Question: I am currently developing a small Android app in Xamarin, using C#.
The following shows up when I run it on my emulator:

This line of code is called when the first tab is selected, which is by default, meaning that this error occurs as soon as I run the program. The XML snippet which seems to be causing the error is this, in one of my layout files:
'''
android:background="@color/done"
'''
This is in line 111 of Dialer.axml, the entirety of which is below. Here, I am trying to reference a <URL> for my button, so that the color changes depending on whether it is being touched or not. I know that this line causes the error, because removing it from the 'button' tag which it's in causes the program to run perfectly. Here is the code for 'done.xml', in my 'color' folder:
'''
<?xml version="1.0" encoding="utf-8"?>
<selector xmlns:android="http://schemas.android.com/apk/res/android">
<item android:state_focused="true" android:color="#ff2222ff"/>
<item android:state_pressed="true" android:state_enabled="false" android:color="#ff4444ff"/>
<item android:state_enabled="false" android:color="#ff000000"/>
<item android:color="#ff0000ff"/>
</selector>
'''
And here is the code for 'Dialer.axml':
'''
<?xml version="1.0" encoding="utf-8"?>
<TableLayout xmlns:android="http://schemas.android.com/apk/res/android"
android:minWidth="25px"
android:minHeight="25px"
android:layout_width="match_parent"
android:layout_height="match_parent"
android:id="@+id/tableLayout1"
android:background="#2ec0ff">
<TextView
android:layout_width="match_parent"
android:layout_height="wrap_content"
android:textSize="50sp"
android:layout_marginBottom="40sp"
android:id="@+id/number"
android:editable="false"
android:singleLine="true"
android:scrollHorizontally="true"
android:gravity="right"
android:textColor="#fff" />
<TableRow
android:id="@+id/tableRow1"
android:layout_weight="1">
<Button
android:text="1"
android:layout_column="0"
android:id="@+id/button1"
android:layout_weight="1"
android:layout_height="match_parent" />
<Button
android:text="2"
android:layout_column="1"
android:id="@+id/button2"
android:layout_weight="1"
android:layout_height="match_parent" />
<Button
android:text="3"
android:layout_column="2"
android:id="@+id/button3"
android:layout_weight="1"
android:layout_height="match_parent" />
</TableRow>
<TableRow
android:id="@+id/tableRow2"
android:layout_weight="1">
<Button
android:text="4"
android:layout_column="0"
android:id="@+id/button4"
android:layout_weight="1"
android:layout_height="match_parent" />
<Button
android:text="5"
android:layout_column="1"
android:id="@+id/button5"
android:layout_weight="1"
android:layout_height="match_parent" />
<Button
android:text="6"
android:layout_column="2"
android:id="@+id/button6"
android:layout_weight="1"
android:layout_height="match_parent" />
</TableRow>
<TableRow
android:id="@+id/tableRow3"
android:layout_weight="1">
<Button
android:text="7"
android:layout_column="0"
android:id="@+id/button7"
android:layout_weight="1"
android:layout_height="match_parent" />
<Button
android:text="8"
android:layout_column="1"
android:id="@+id/button8"
android:layout_weight="1"
android:layout_height="match_parent" />
<Button
android:text="9"
android:layout_column="2"
android:id="@+id/button9"
android:layout_weight="1"
android:layout_height="match_parent" />
</TableRow>
<TableRow
android:id="@+id/tableRow4"
android:layout_weight="1">
<Button
android:text="*"
android:layout_column="0"
android:id="@+id/buttonStar"
android:layout_weight="1"
android:layout_height="match_parent" />
<Button
android:text="0"
android:layout_column="1"
android:id="@+id/button0"
android:layout_weight="1"
android:layout_height="match_parent" />
<Button
android:text="#"
android:layout_column="2"
android:id="@+id/buttonPound"
android:layout_weight="1"
android:layout_height="match_parent" />
</TableRow>
<Button
android:text="Done"
android:id="@+id/buttonDone"
android:background="@color/done"
android:layout_width="match_parent"
android:layout_height="80sp"
android:textSize="35sp"
android:layout_margin="5sp" />
</TableLayout>
'''
What is causing the error? Am I referencing 'done.xml' incorrectly? Did I place it in the wrong folder?
Thanks in advance.
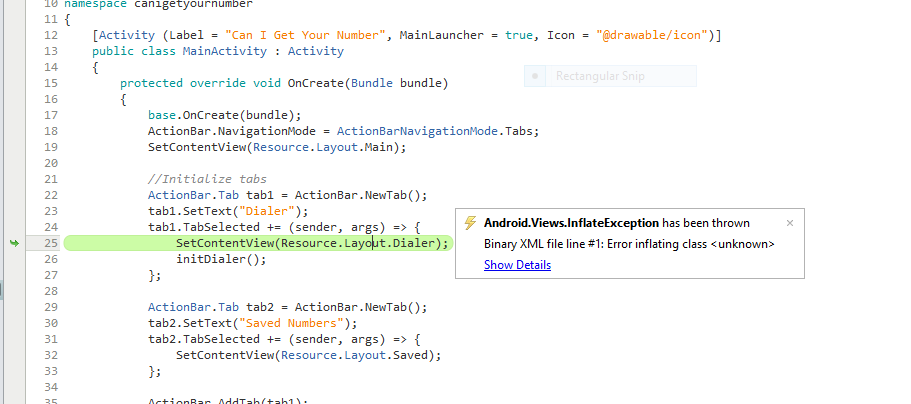
Answer: Your done.xml is color state list but color state lists can not be used as backgrounds. You need to use state-list-drawable for background.
Here is the state-list-drawable version of your color state list:
'''
<?xml version="1.0" encoding="UTF-8" ?>
<selector xmlns:android="http://schemas.android.com/apk/res/android">
<item android:state_focused="true">
<shape android:shape="rectangle">
<solid android:color="#ff2222ff" />
</shape>
</item>
<item android:state_pressed="true" android:state_enabled="false">
<shape android:shape="rectangle">
<solid android:color="#ff4444ff" />
</shape>
</item>
<item android:state_enabled="false">
<shape android:shape="rectangle">
<solid android:color="#ff000000" />
</shape>
</item>
<item>
<shape android:shape="rectangle">
<solid android:color="#ff0000ff" />
</shape>
</item>
</selector>
'''
Put this into an xml file in your drawable file and make your layout button xml like this:
'''
android:background="@drawable/done"
'''
You can find similar question in this link:
<URL>